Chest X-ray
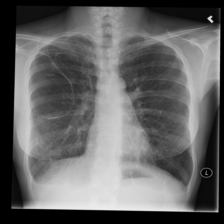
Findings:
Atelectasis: negative
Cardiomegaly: negative
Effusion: negative
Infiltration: negative
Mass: negative
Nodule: negative
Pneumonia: negative
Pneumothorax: negative
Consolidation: negative
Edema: negative
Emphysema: negative
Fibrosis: negative
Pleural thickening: negative
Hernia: negative